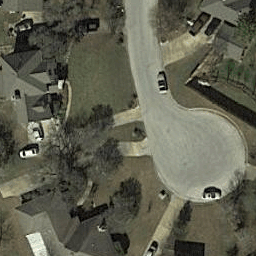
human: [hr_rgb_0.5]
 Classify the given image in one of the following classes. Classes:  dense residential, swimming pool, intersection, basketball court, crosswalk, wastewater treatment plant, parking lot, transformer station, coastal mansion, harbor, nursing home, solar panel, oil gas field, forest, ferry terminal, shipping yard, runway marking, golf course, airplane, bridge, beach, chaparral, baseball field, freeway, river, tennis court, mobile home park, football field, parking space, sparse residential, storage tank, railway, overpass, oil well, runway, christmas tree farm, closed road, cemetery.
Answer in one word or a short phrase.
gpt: closed road